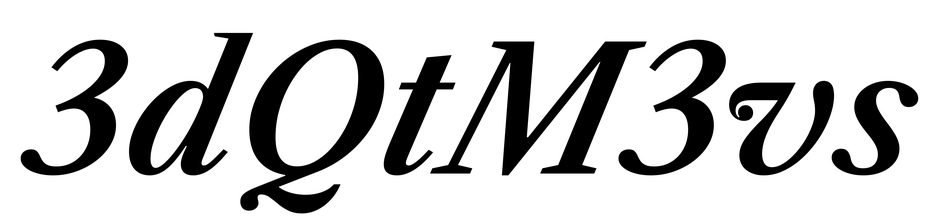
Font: LibreCaslonText-Italic_SemiBold_Italic